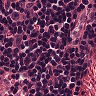
Metastatic tissue present: no